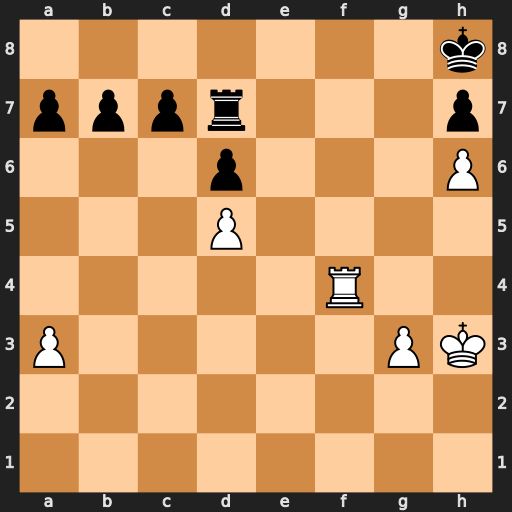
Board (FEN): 7k/pppr3p/3p3P/3P4/5R2/P5PK/8/8
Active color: w
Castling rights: -
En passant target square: -
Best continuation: Rf8#